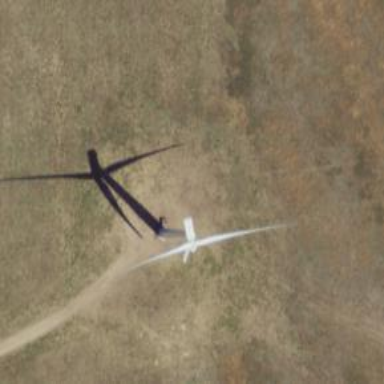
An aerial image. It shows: Wind generator in the form of horizontal axis wind turbine.